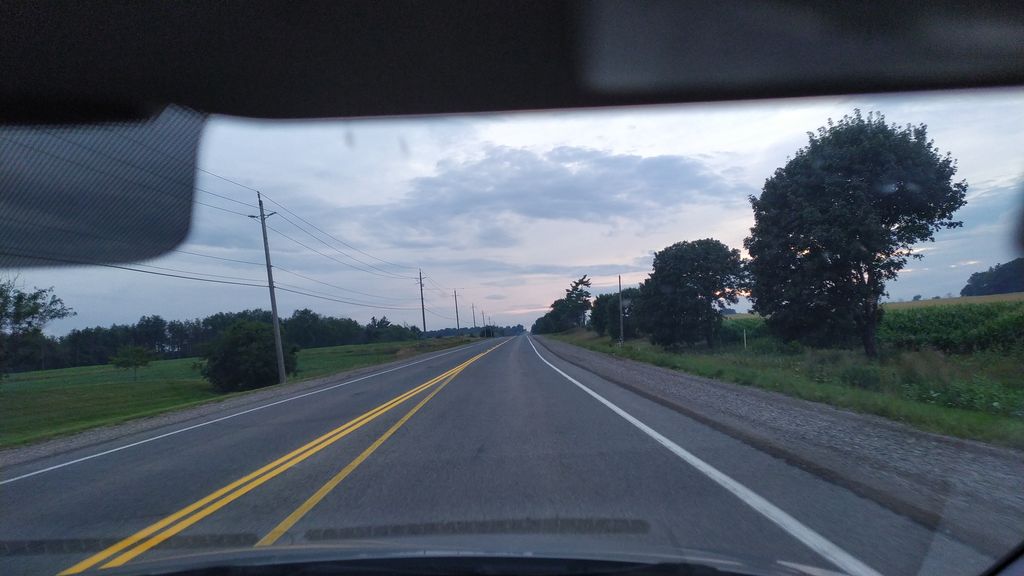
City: kitchener-waterloo